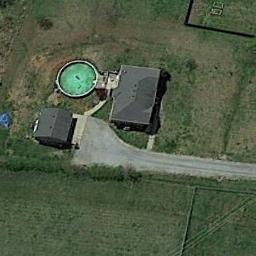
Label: sparse_residential